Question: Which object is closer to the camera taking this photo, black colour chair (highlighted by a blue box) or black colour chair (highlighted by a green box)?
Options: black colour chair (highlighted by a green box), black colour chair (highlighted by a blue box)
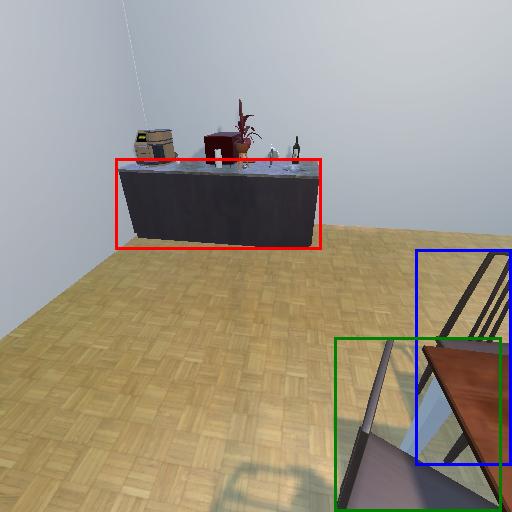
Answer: black colour chair (highlighted by a green box)